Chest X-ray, PA view. Patient: 58 years old, sex M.
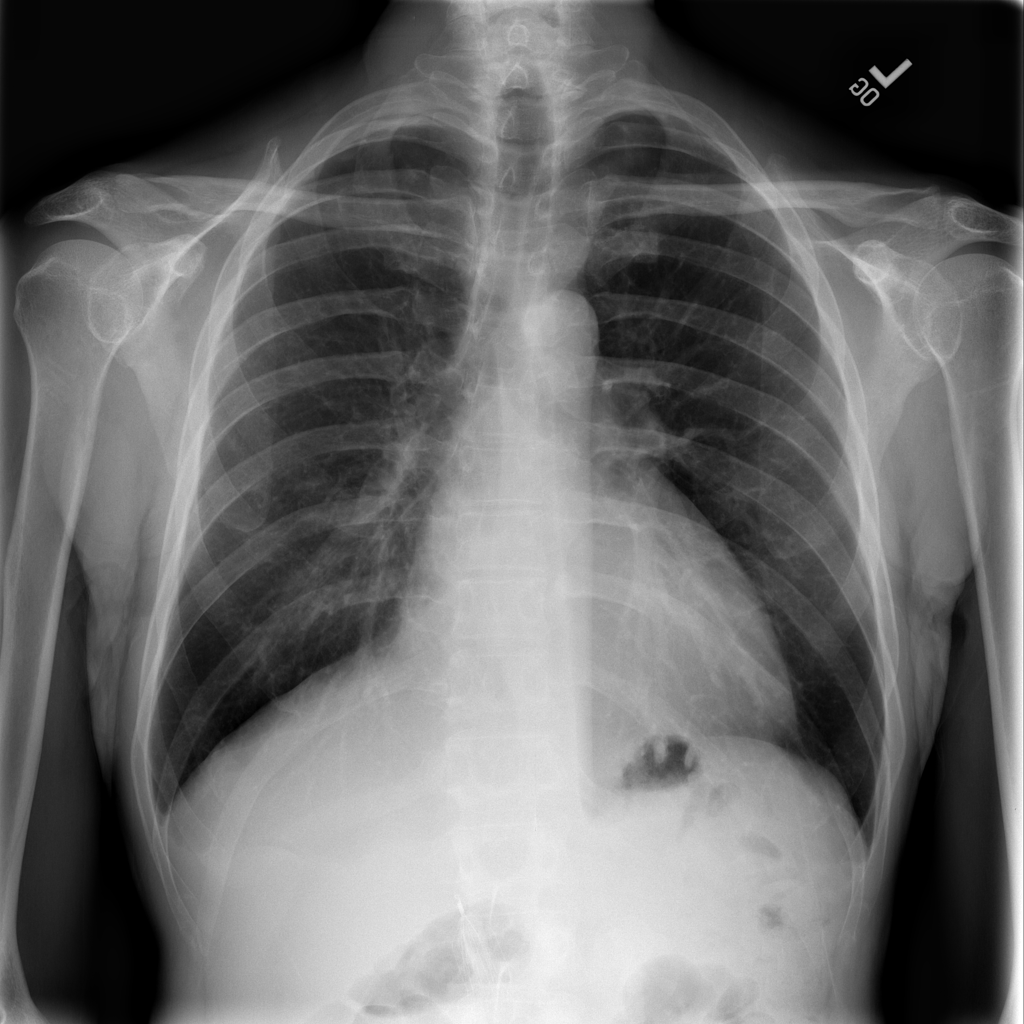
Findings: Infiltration